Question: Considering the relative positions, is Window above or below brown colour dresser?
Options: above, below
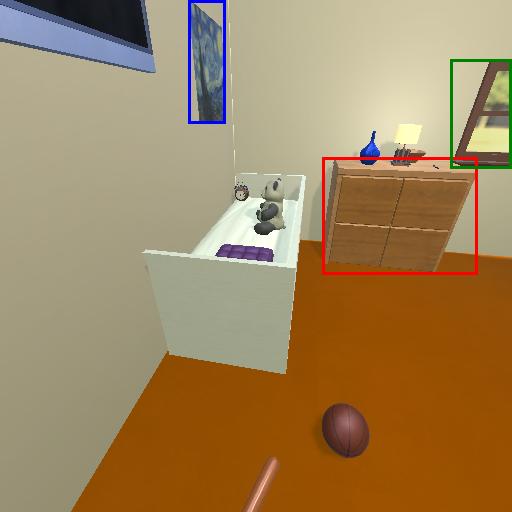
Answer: above